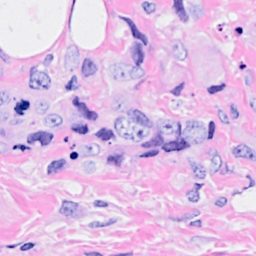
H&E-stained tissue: Breast